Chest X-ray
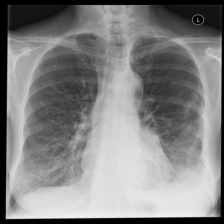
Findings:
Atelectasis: negative
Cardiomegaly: negative
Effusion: negative
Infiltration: positive
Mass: negative
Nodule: negative
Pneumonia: negative
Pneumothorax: negative
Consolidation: negative
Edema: negative
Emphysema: negative
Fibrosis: negative
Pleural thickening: positive
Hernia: negative